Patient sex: M
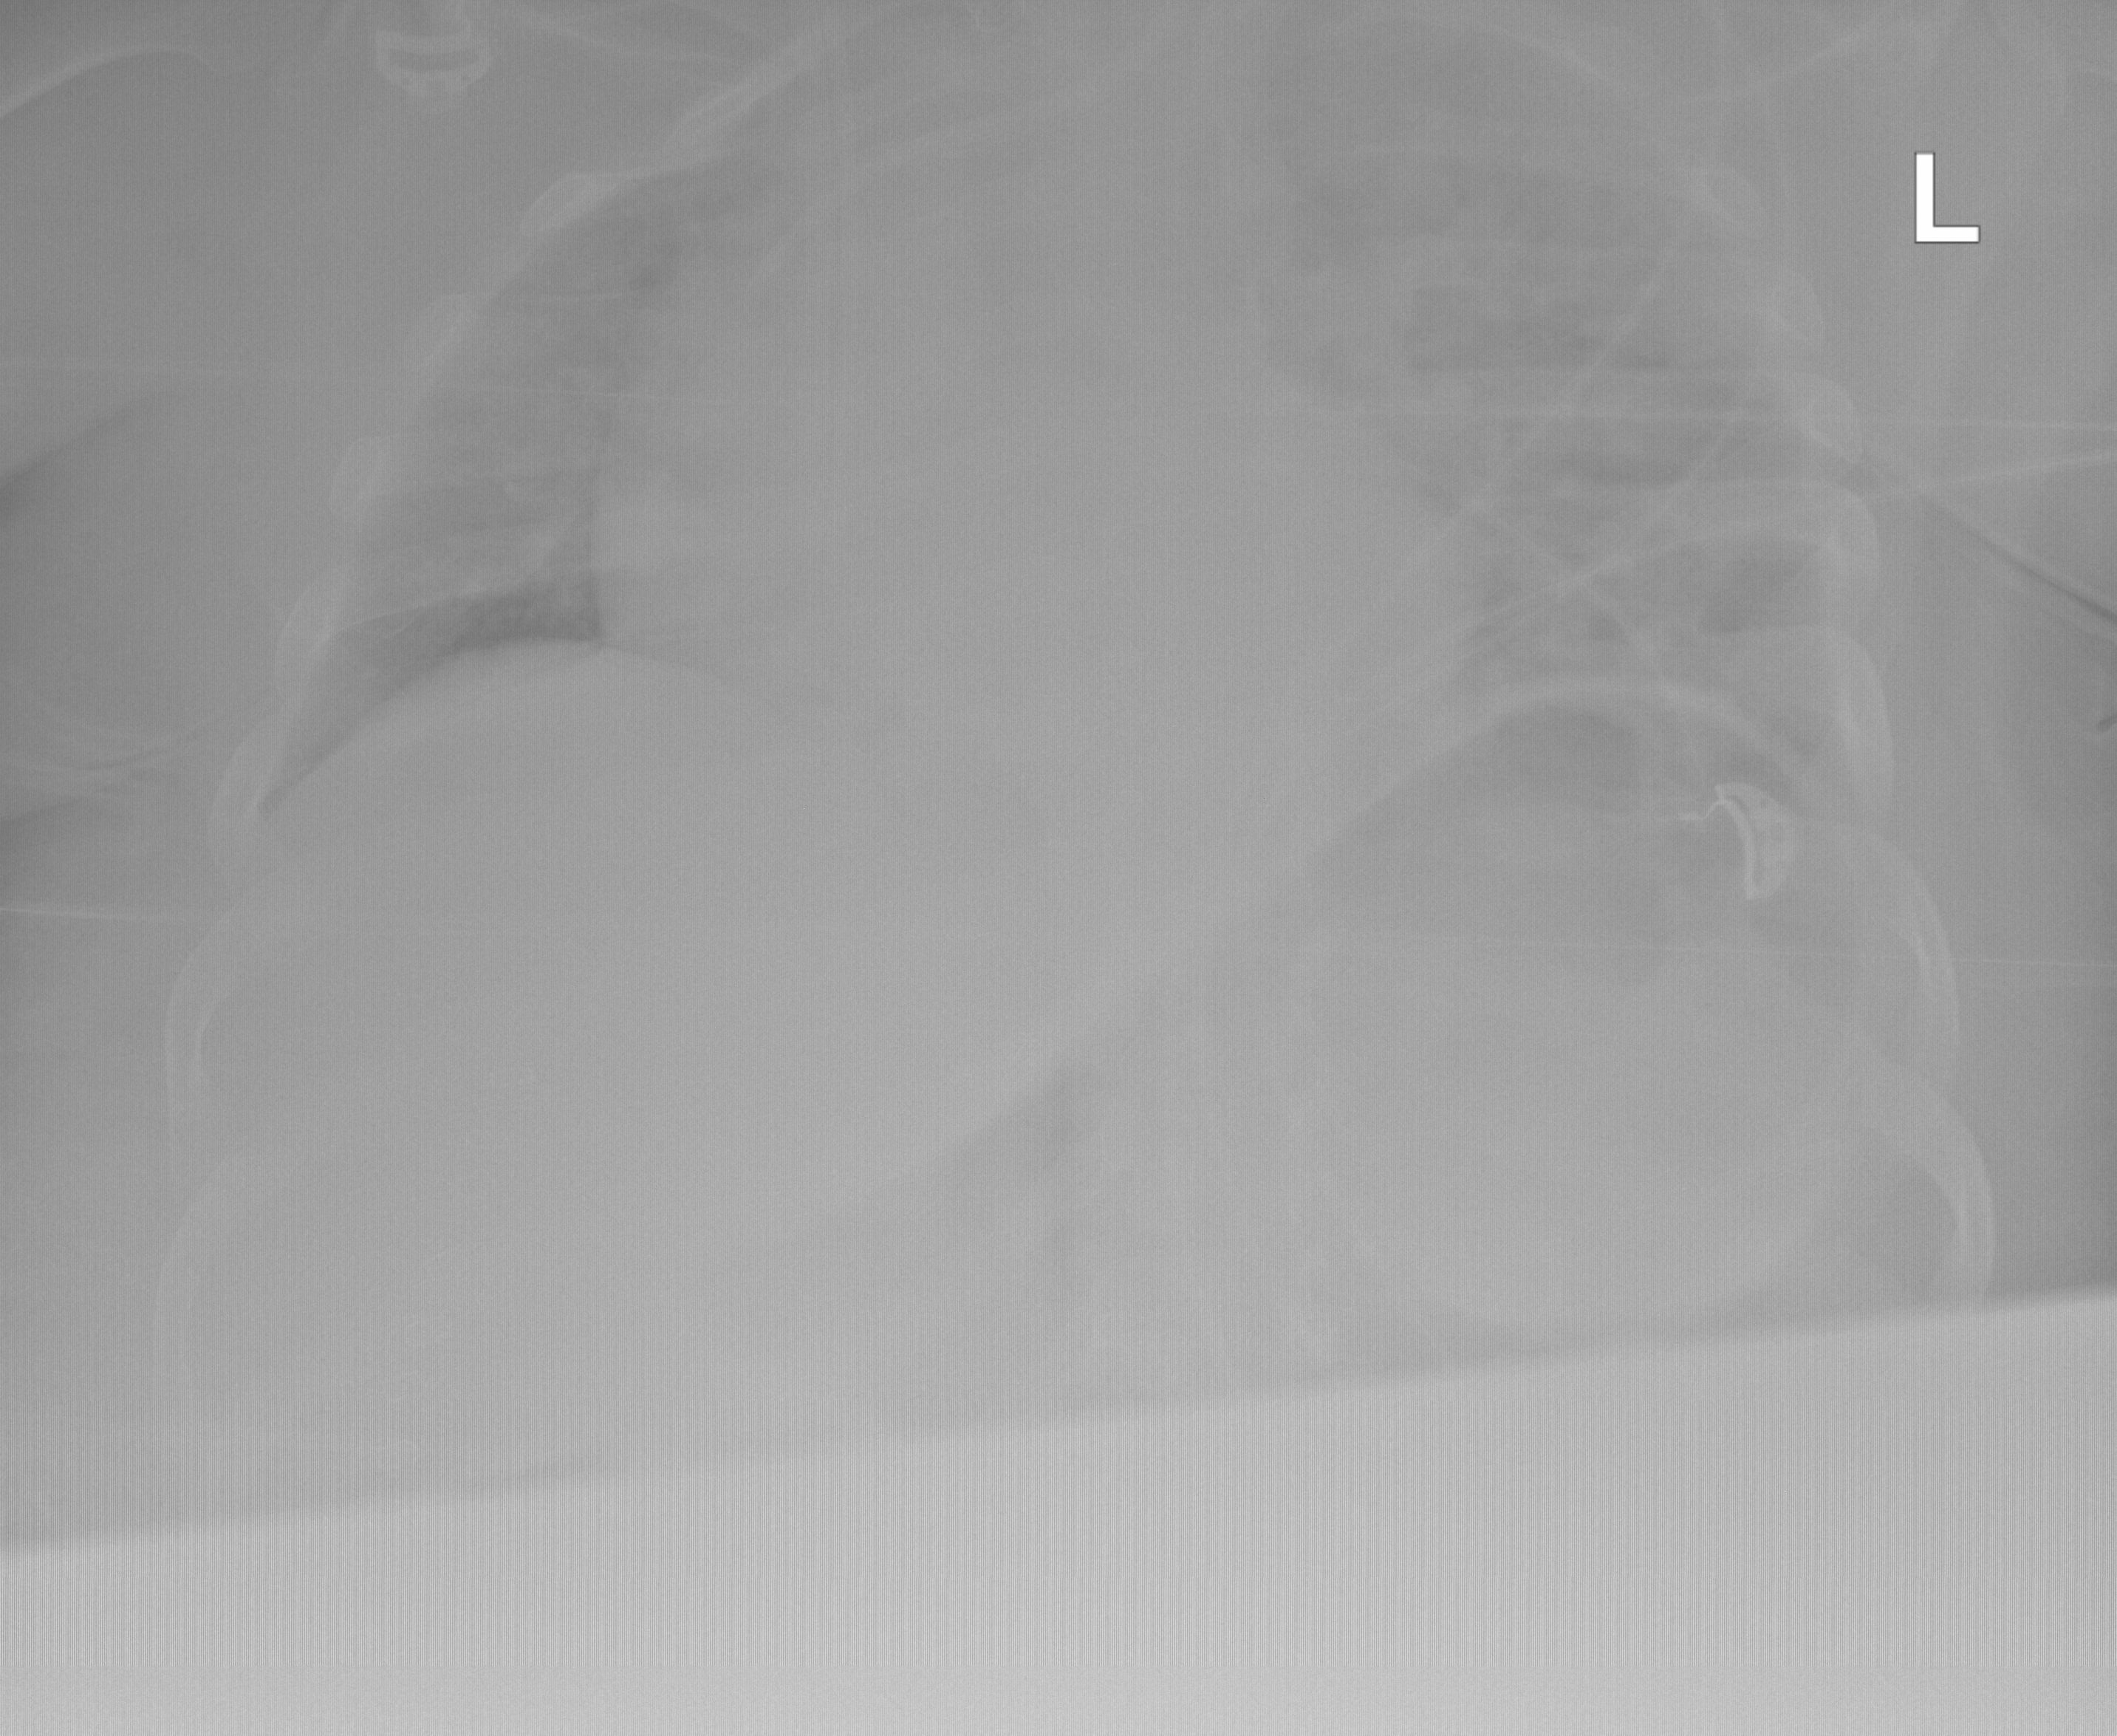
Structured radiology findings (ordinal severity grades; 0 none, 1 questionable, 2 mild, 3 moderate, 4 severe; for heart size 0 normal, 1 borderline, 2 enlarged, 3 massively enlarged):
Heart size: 2
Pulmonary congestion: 2
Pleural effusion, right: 0
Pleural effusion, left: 0
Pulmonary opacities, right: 2
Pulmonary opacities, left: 1
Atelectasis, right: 2
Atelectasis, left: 2